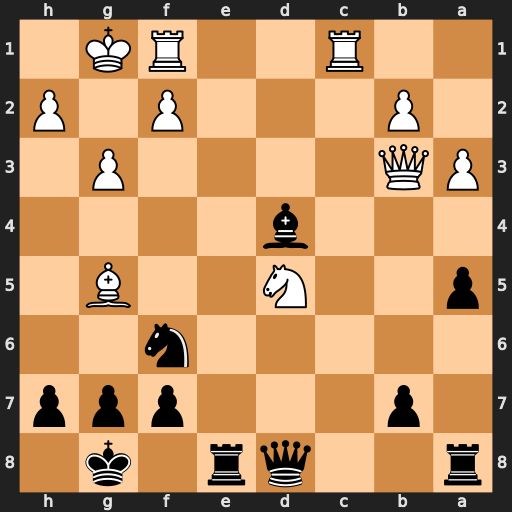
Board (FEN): r2qr1k1/1p3ppp/5n2/p2N2B1/3b4/PQ4P1/1P3P1P/2R2RK1
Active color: b
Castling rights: -
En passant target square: -
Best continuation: Qxd5 Qxd5 Nxd5